Question: I am working with datasets 'iris' in R. I need to make a graph with axis X=Petal.Length and axis Y=Petal.Width.
It was simple. But I need to colors the points of the graph in 3 different colors randomly. I found the hexadecimal value of each color:
- '#ff8000'- '#ff80c0'- '#ffff00'
Here are the color that I need:

I tried to use 'rgb' function but it was without success.
Someone could help me to find how to color the points of the graphs with these 3 colors randomly please?
Here is my code for the the plot, it's just the graph with no specifics colors yet:
'''
plot(iris$Petal.Length, iris$Petal.Width, xlab = "Petal Lenght", ylab = "Petal Width", pch=18)
'''
Thank you for your help
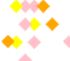
Answer: Just 'sample' those colours to the appropriate length and feed them to the 'col' parameter:
'''
my_colours <- sample(c("#ff8000", "#ff80c0", "#ffff00"), nrow(iris), replace = TRUE)
plot(iris$Petal.Length, iris$Petal.Width,
xlab = "Petal Length", ylab = "Petal Width", pch=18, col = my_colours)
'''
<URL>